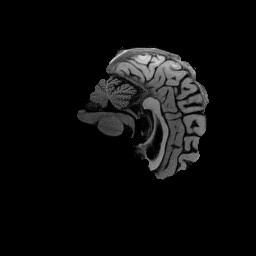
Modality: T1w
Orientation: sagittal
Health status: healthy